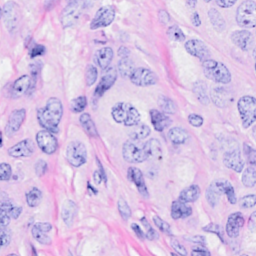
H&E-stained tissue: Breast